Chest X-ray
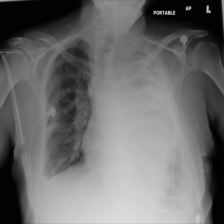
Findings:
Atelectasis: negative
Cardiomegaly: negative
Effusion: negative
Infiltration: negative
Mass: negative
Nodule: negative
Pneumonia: negative
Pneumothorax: negative
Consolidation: negative
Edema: negative
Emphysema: negative
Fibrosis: negative
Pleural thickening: negative
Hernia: negative